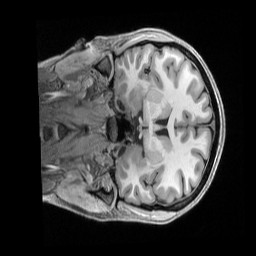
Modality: T1w
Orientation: coronal
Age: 26
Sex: female
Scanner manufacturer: siemens
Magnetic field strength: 3 T
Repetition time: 2.5 s
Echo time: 0.00296 s